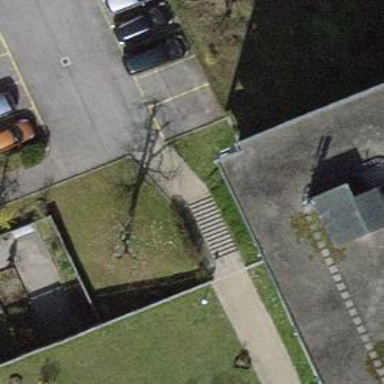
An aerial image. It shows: Set of steps on the road.